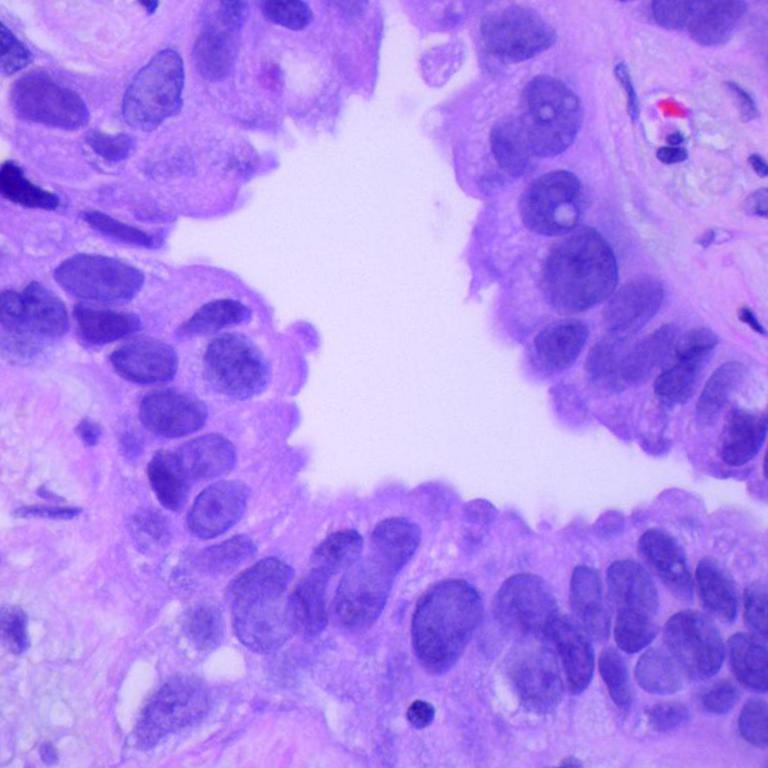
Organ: lung
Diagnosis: adenocarcinomas